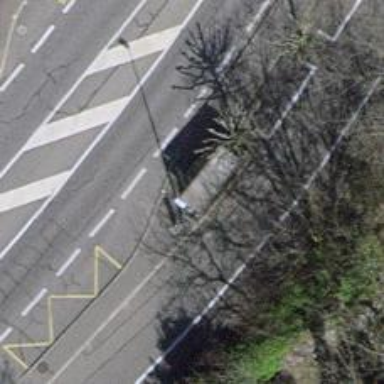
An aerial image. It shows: Bus stop with sheltered platform for public transport.